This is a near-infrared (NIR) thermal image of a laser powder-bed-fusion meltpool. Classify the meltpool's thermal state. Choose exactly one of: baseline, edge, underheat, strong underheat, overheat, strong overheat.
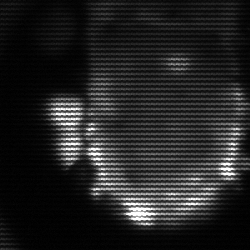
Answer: baseline